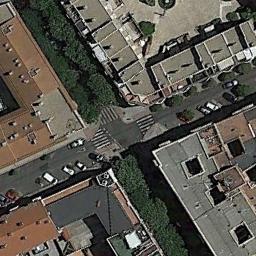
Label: intersection